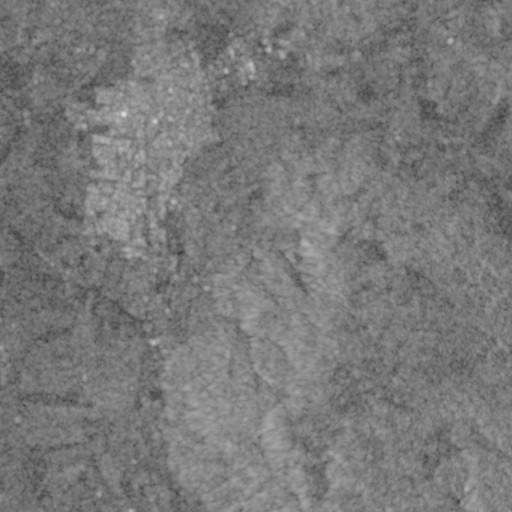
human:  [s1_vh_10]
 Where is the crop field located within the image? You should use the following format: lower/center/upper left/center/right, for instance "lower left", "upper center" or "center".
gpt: The crop field is located in the upper right of the image.
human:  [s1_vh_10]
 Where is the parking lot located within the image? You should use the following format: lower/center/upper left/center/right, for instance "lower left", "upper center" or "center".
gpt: The parking lot is located in the upper left of the image.
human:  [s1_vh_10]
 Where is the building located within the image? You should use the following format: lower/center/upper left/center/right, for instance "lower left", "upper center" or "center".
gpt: There is no building in the image.

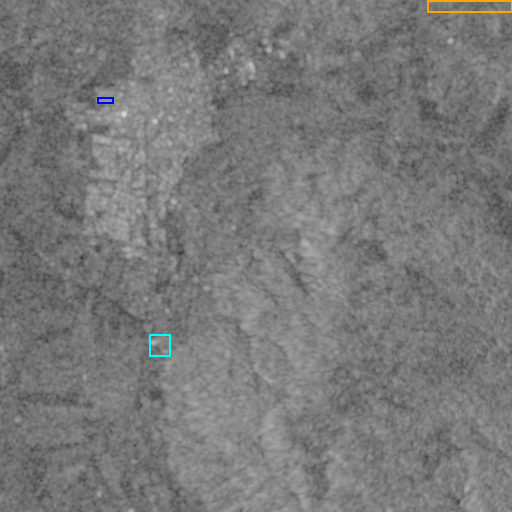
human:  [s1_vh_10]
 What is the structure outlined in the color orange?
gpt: The structure outlined in orange is a crop field.
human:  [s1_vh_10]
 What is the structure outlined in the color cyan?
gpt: The structure outlined in cyan is a park.
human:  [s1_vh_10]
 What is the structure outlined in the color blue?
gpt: The structure outlined in blue is a parking lot.
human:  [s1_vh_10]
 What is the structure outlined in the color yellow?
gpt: There is no yellow outline.